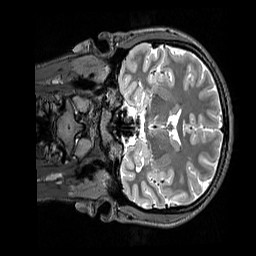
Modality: T2w
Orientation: coronal
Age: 22
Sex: female
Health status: healthy
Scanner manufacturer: siemens
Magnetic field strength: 3 T
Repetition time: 3.2 s
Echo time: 0.568 s